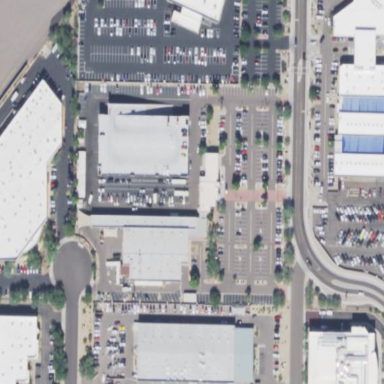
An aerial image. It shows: Building that houses car shop.